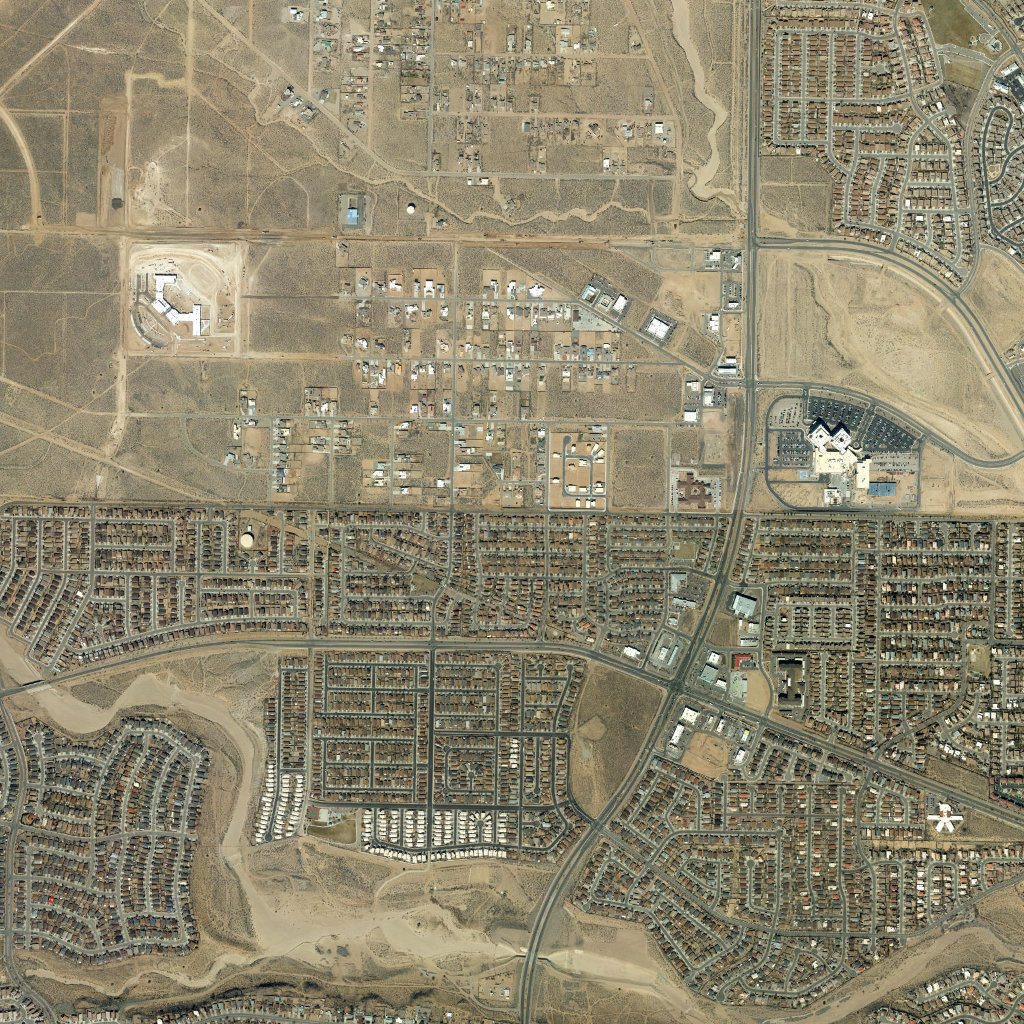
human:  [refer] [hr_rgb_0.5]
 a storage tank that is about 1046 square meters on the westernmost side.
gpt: <box>[[23, 52, 24, 53, 0]]</box>